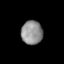
Tissue: lung
Cell type: Endothelial cells
Senescence score: 0.6845
Nuclear area (px): 496
Mean DAPI intensity: 143.544